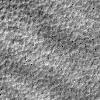
Atmospheric dust classification: not_dusty